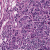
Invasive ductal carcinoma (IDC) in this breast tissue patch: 0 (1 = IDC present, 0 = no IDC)